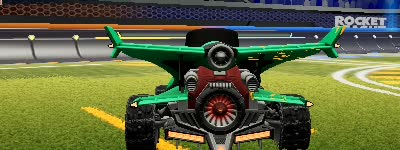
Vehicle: aftershock